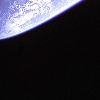
Label: space